Question:
I have configured admob first time with my IOS app. When I run the app in the simulator it looks like in the image.I don't whether admob is configured correctly or not.Any help will be appreciable.Thanks in advance.
Here is my code :
'''
self.viewAdvertisement.adUnitID = AD_BANNER_ID;
self.viewAdvertisement.rootViewController = self;
[self.viewAdvertisement loadRequest:[GADRequest request]];
'''
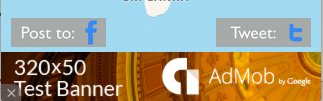
Answer: Here it seems that you have configured correctly. And the latest Admob SDK now providing by default test Ads when running in the simulator. And when you run in your device then it will provide the real advertisement if ad identifier is not added in the test devices array.
So, just make sure you added the correct Admob ID which you registered using your account. The rest of the things are absolutely correct without any problem. Cheers :)